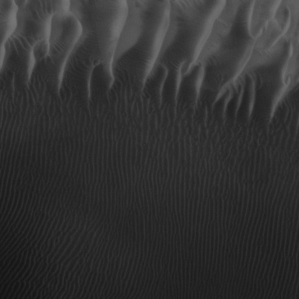
Label: non_frost